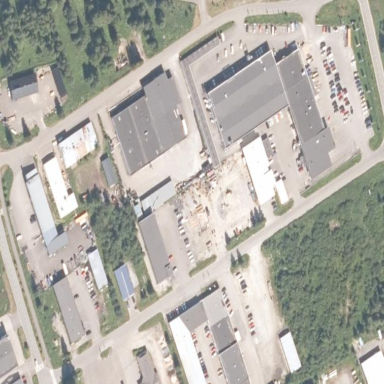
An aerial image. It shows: Industrial area.